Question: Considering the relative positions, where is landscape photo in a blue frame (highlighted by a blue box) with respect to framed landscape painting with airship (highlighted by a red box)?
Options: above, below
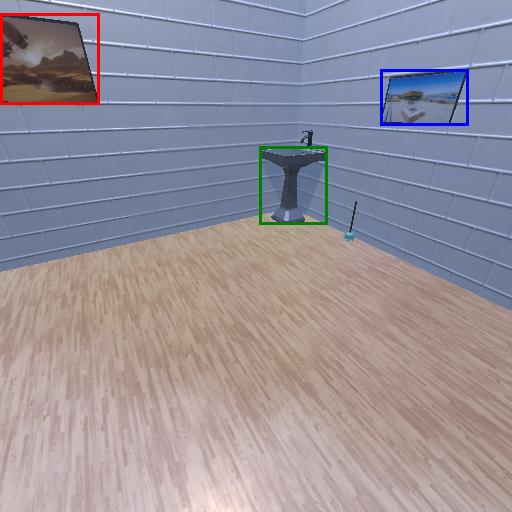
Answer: above